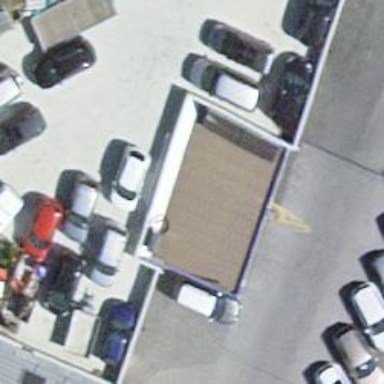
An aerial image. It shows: Car wash facility.